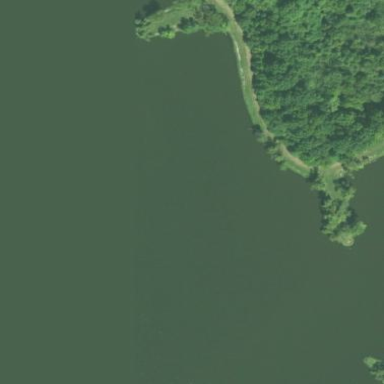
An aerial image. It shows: Reservoir of water.